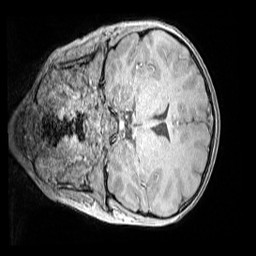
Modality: MP2RAGE
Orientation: coronal
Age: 10
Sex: male
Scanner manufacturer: siemens
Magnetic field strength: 3 T
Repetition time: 4 s
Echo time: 0.00299 s